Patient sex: M
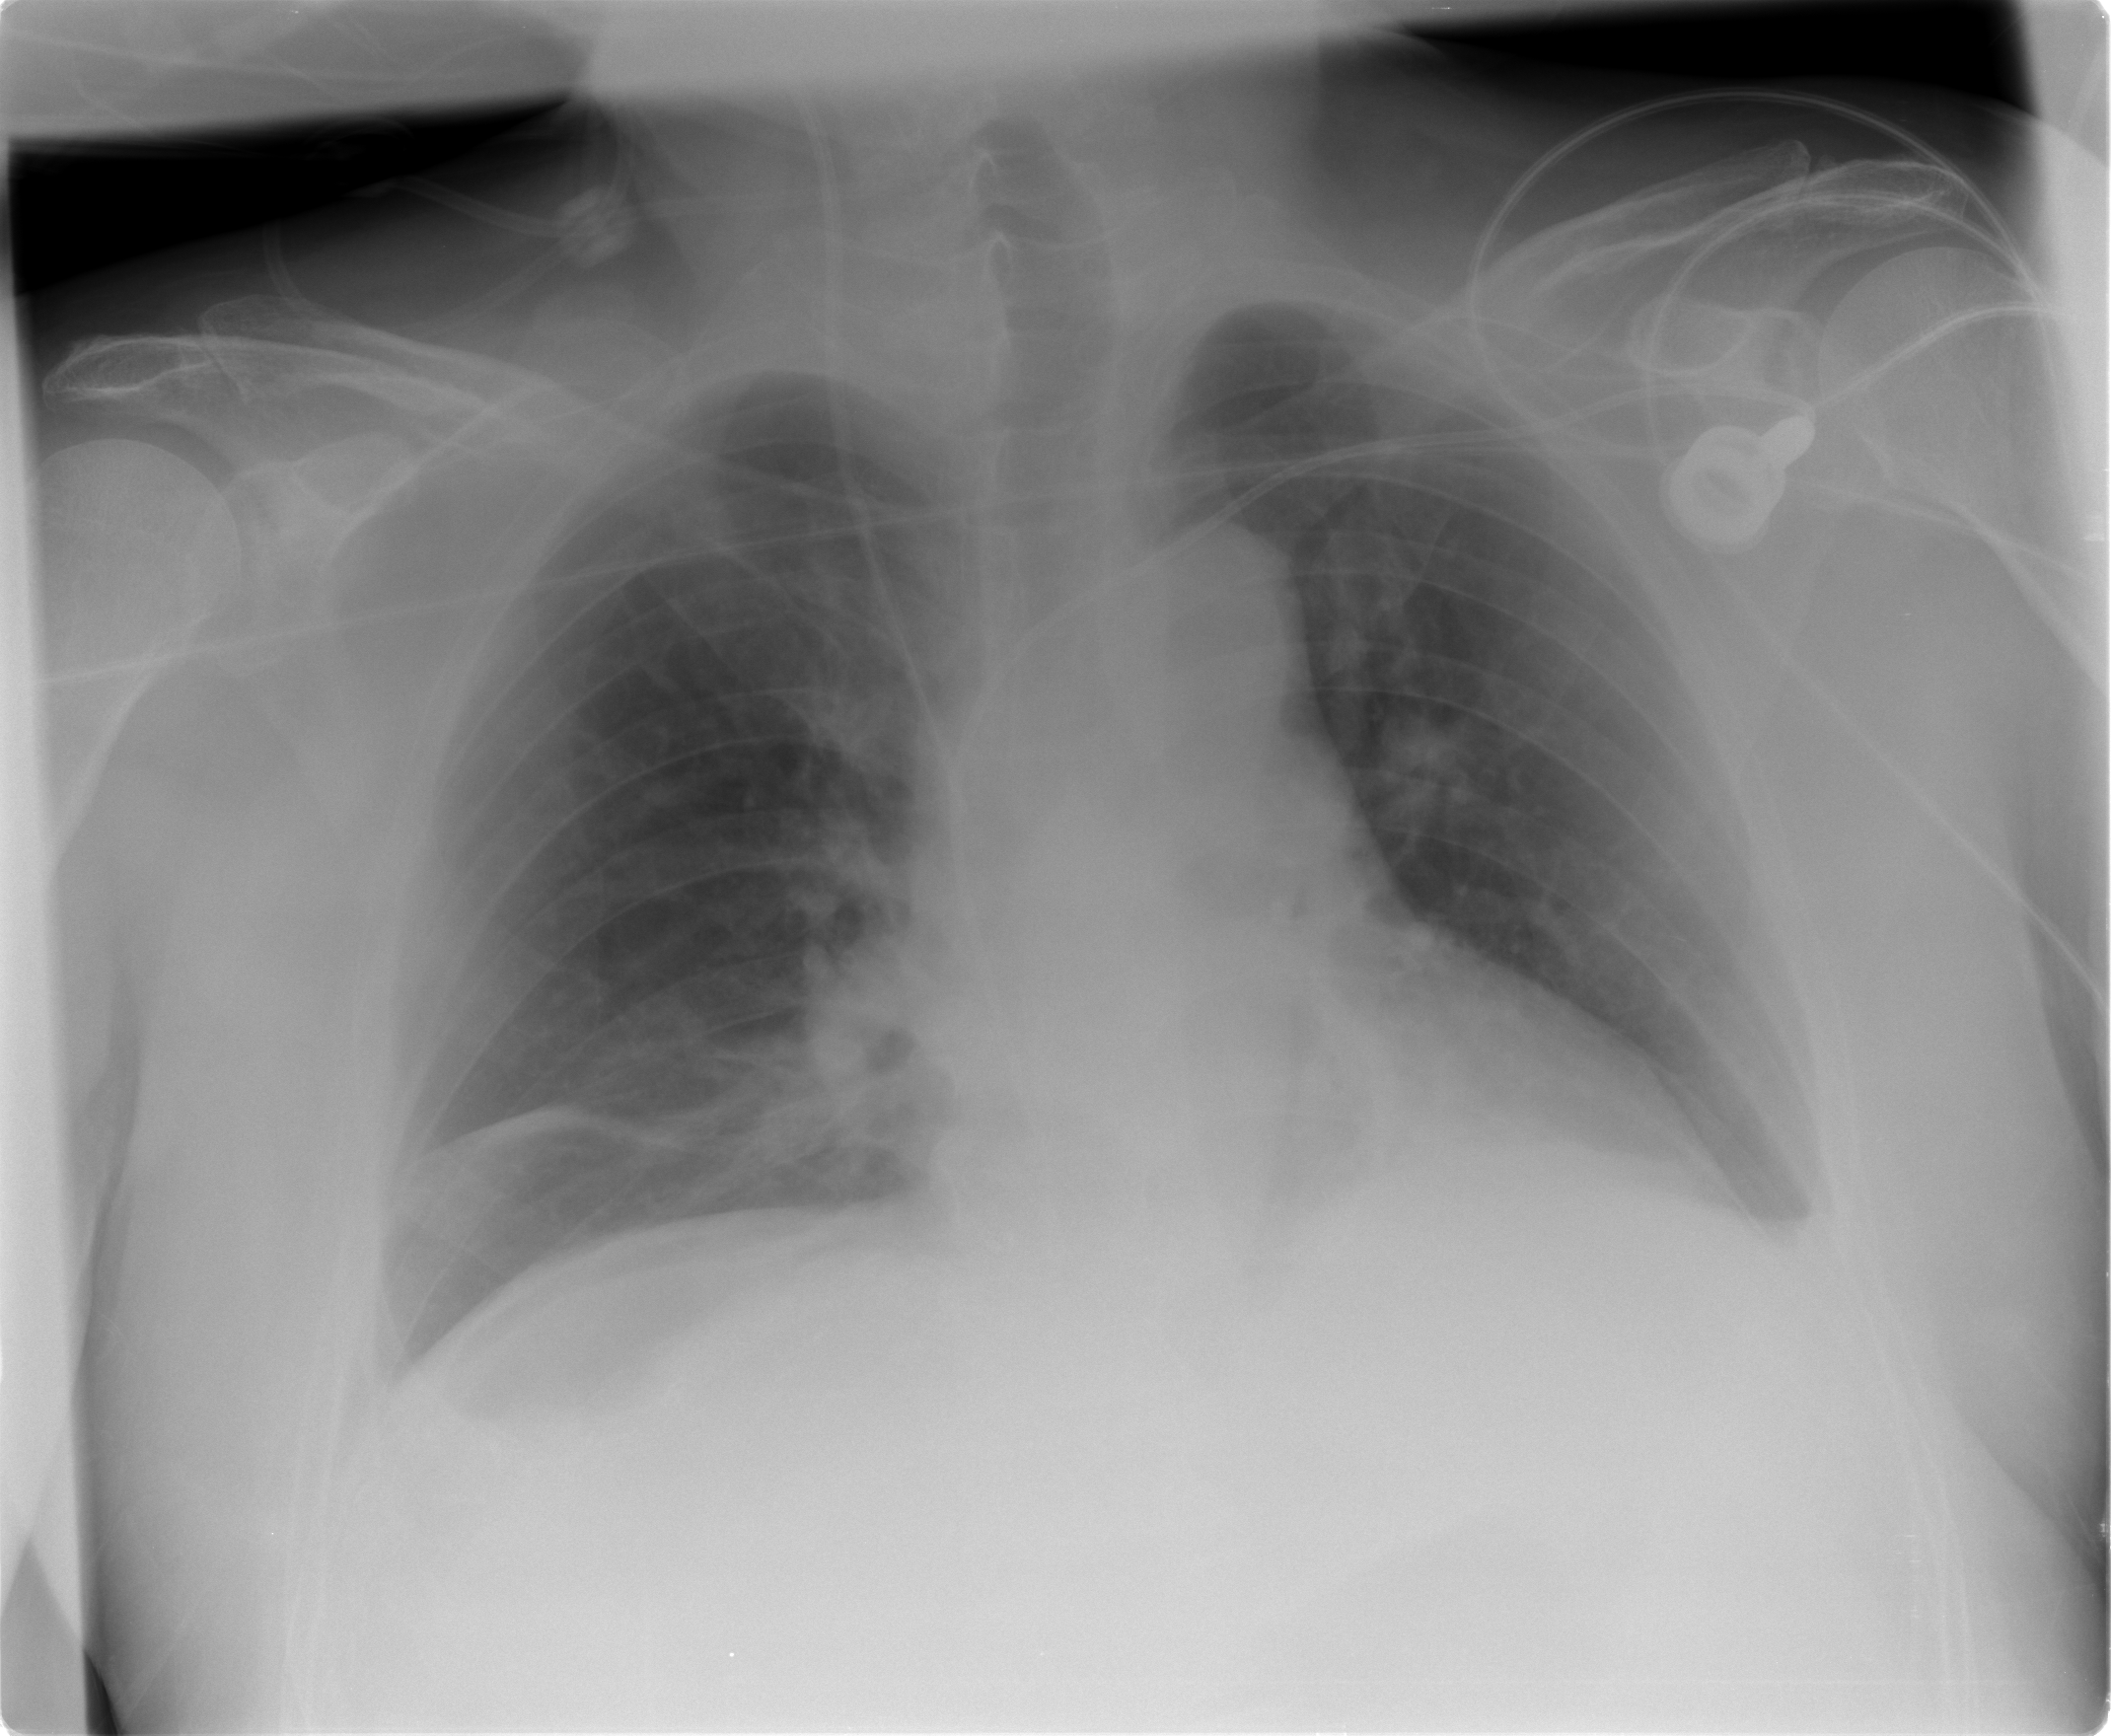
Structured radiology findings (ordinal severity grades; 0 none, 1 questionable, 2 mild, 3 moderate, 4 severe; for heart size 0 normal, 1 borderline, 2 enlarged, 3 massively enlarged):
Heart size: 0
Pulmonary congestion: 0
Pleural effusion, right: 0
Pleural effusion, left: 0
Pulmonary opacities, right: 0
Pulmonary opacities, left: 0
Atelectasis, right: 2
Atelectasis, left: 0